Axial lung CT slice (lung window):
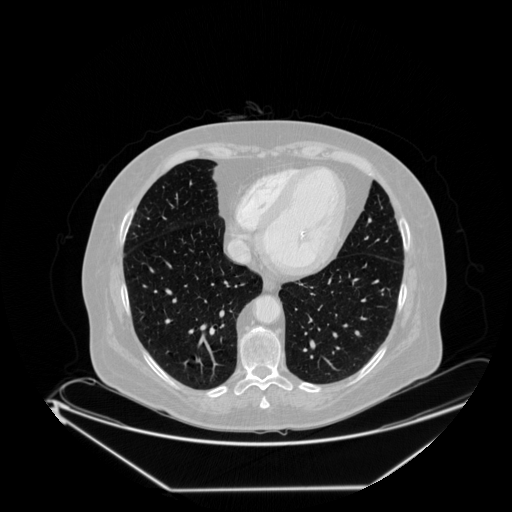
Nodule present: no